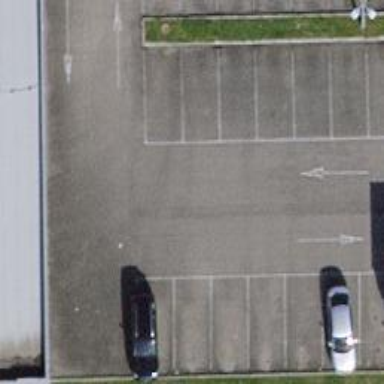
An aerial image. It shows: Asphalt parking aisle designated as service road.